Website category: university
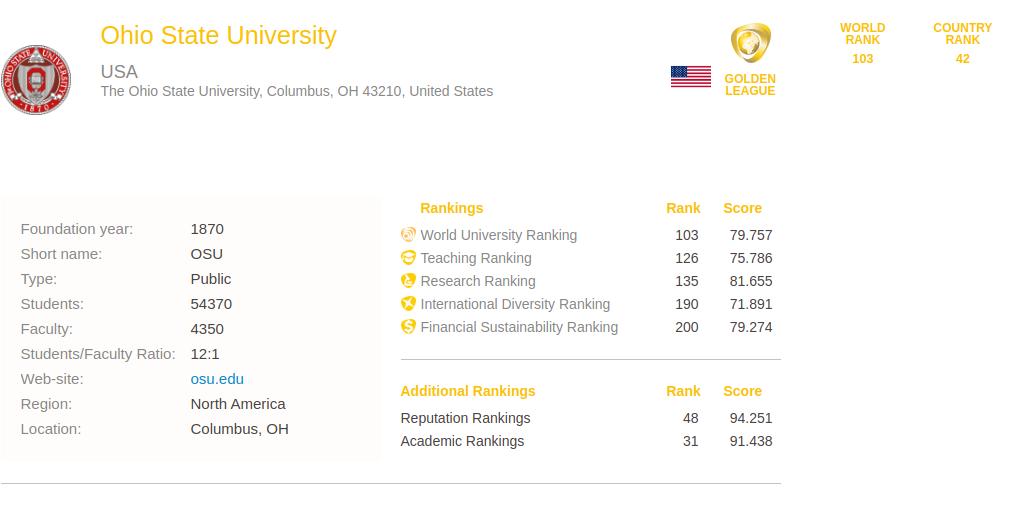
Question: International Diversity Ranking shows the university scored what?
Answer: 71.891

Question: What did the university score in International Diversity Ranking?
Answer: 71.891

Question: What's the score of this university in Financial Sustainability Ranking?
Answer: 79.274

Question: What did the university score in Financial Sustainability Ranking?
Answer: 79.274

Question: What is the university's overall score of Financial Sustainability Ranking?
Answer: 79.274

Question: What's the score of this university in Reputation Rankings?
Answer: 94.251

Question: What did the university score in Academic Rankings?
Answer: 91.438

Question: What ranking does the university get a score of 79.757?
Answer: World University Ranking

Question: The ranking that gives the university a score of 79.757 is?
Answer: World University Ranking

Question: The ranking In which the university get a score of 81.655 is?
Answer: Research Ranking

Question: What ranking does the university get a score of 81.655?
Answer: Research Ranking

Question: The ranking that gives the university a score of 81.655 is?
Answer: Research Ranking

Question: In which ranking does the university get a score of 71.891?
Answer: International Diversity Ranking

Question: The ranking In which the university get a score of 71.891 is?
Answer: International Diversity Ranking

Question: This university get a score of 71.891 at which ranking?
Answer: International Diversity Ranking

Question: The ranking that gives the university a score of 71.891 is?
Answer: International Diversity Ranking

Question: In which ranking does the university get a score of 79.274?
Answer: Financial Sustainability Ranking

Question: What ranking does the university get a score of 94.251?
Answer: Reputation Rankings

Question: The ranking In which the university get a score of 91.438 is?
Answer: Academic Rankings

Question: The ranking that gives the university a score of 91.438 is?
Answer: Academic Rankings